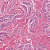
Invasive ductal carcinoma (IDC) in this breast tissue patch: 0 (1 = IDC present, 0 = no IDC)